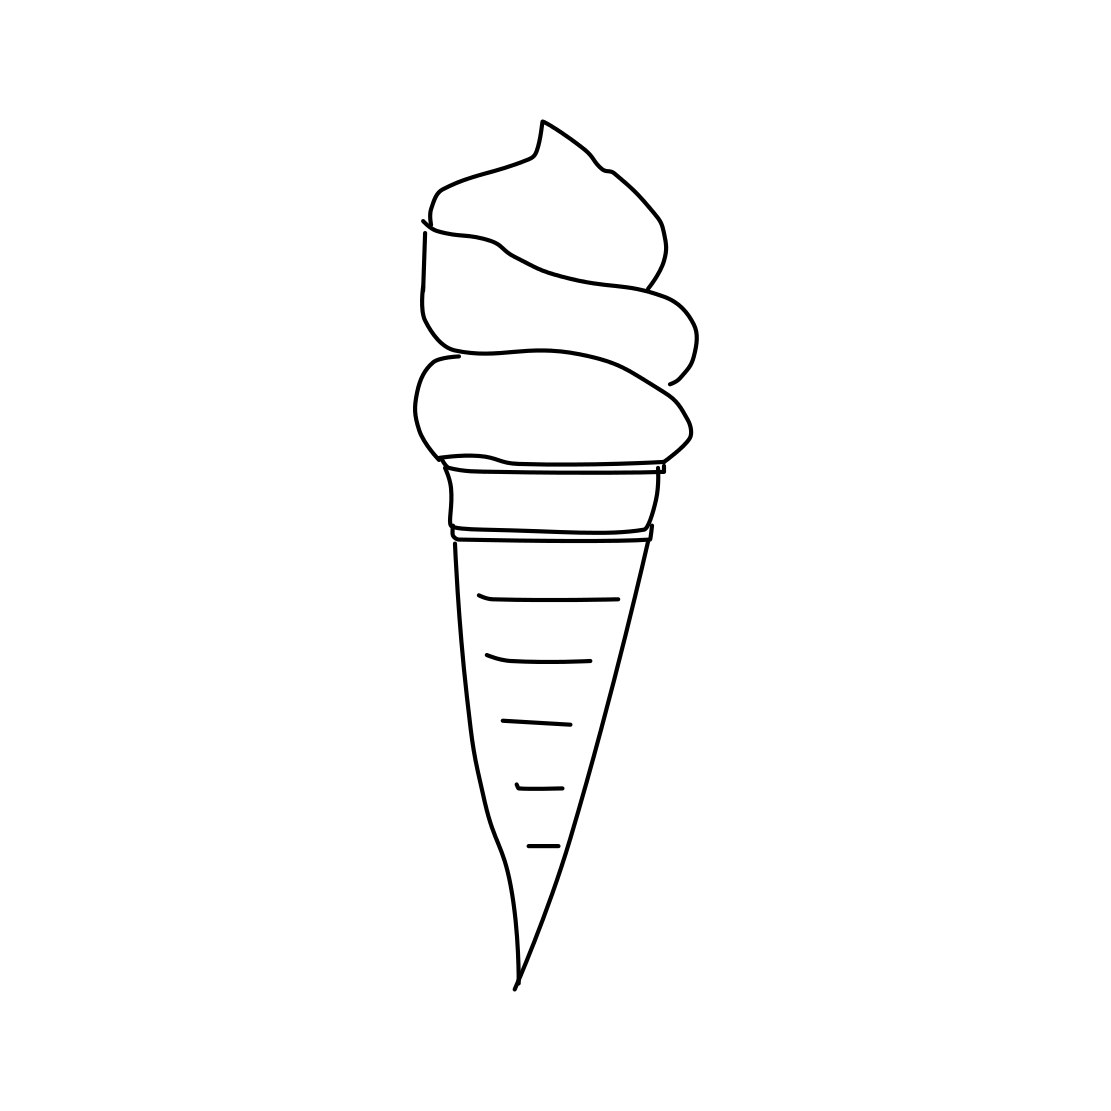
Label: ice-cream-cone